Interaction volume radius: 10 \u00c5
Interaction volume height: 50 \u00c5
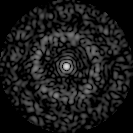
Disorder parameter: 0.8541